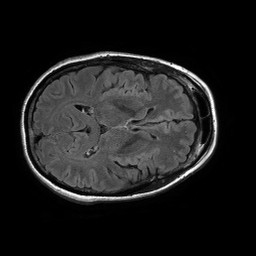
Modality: FLAIR
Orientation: axial
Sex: female
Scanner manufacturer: philips
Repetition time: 11 s
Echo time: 0.125 s